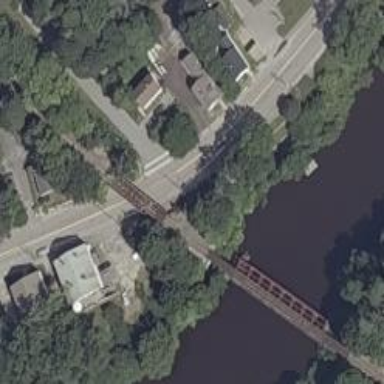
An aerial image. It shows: Disused railway bridge.